Field crop: maize
Growth stage: 1
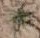
Species: salsola